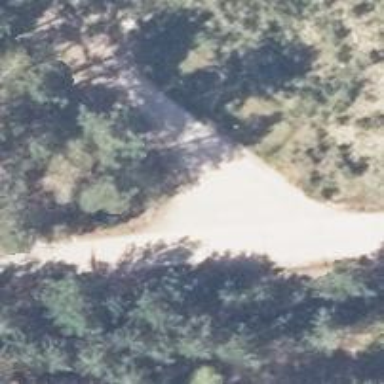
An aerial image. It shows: Unclassified road with surface made of concrete plates.